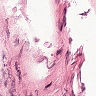
Metastatic tissue present: no